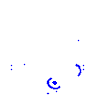
Particle: pion